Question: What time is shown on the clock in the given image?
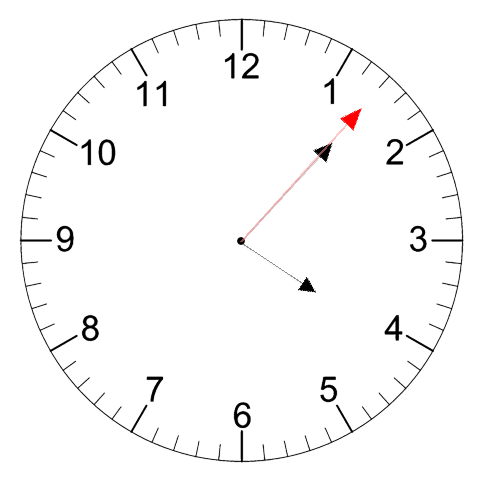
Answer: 04:07:07